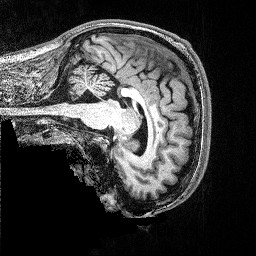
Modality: T1w
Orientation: sagittal
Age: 32
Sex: male
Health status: ill
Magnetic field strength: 3 T
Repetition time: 2.53 s
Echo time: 0.00331 s